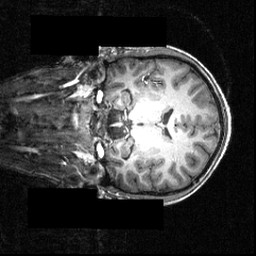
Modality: T1w
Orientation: coronal
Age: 16
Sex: male
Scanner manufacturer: siemens
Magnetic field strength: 3.951 T
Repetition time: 1.5 s
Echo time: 0.00335 s